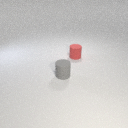
small red rubber cylinder behind small gray rubber cylinder